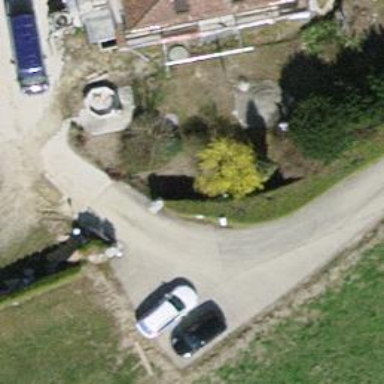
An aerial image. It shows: Gate.